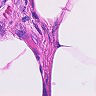
Metastatic tissue present: no